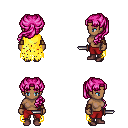
a pixel art fantasy rpg character, female body template, human, dark skin, yellow tattered cape, red pants, pink princess hairstyle, cloth bracers, maroon shoes, dagger, four views (front, back, left, right), 2x2 character sprite sheet, small pixel art, hard edges, no anti-aliasing